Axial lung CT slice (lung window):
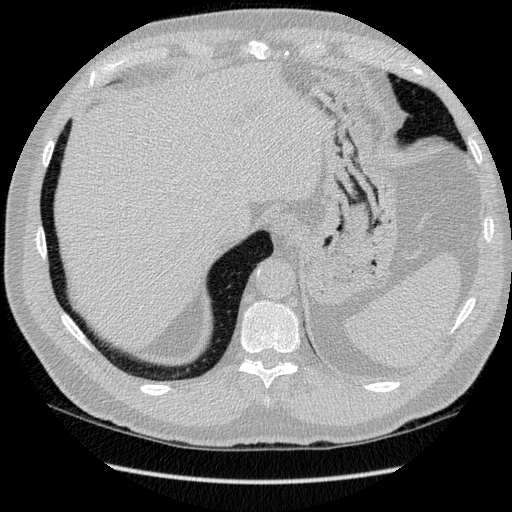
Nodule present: no